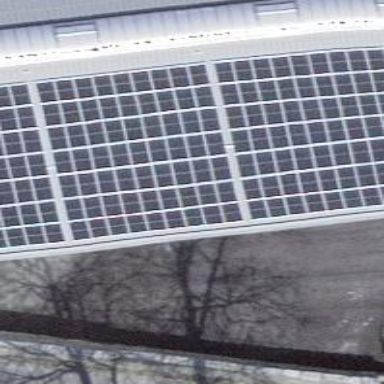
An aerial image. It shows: Solar power generator using photovoltaic panels.